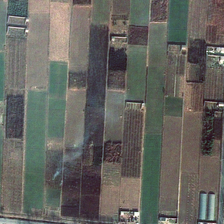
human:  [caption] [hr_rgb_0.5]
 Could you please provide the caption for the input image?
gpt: the farm is divided into different parts of the color .

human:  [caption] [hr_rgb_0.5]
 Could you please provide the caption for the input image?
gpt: some pieces of farmlands are orderly together .

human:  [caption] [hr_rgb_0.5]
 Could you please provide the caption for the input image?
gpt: some pieces of farmlands are orderly together .

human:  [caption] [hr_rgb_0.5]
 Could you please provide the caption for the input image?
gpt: the farm has been torn up by a crack .

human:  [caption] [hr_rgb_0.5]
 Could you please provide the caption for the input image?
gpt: the farm has been torn up by a crack .